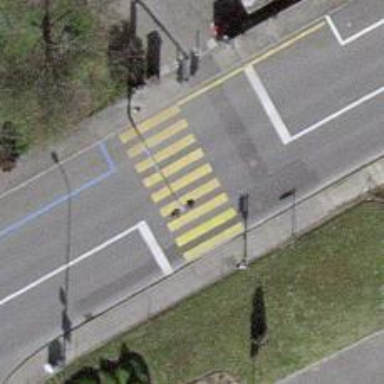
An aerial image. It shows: Road with traffic signals.